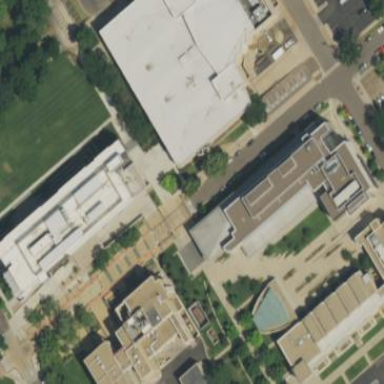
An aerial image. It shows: View of university building.